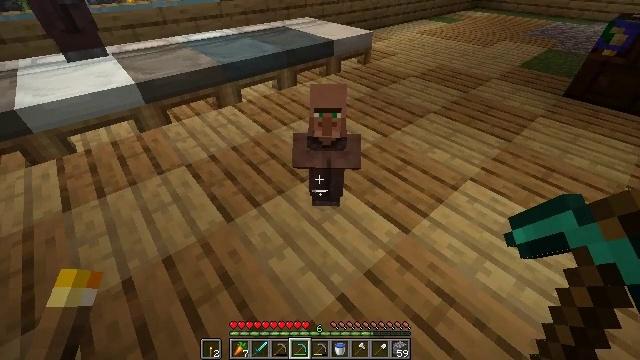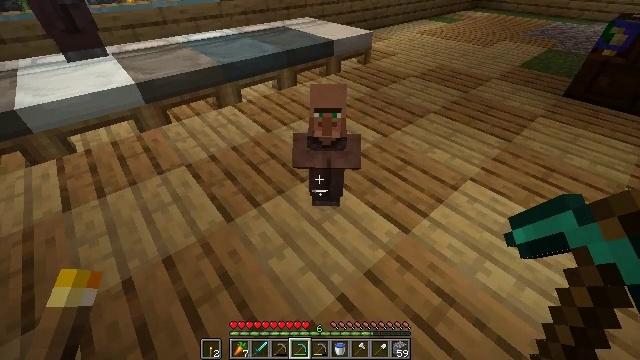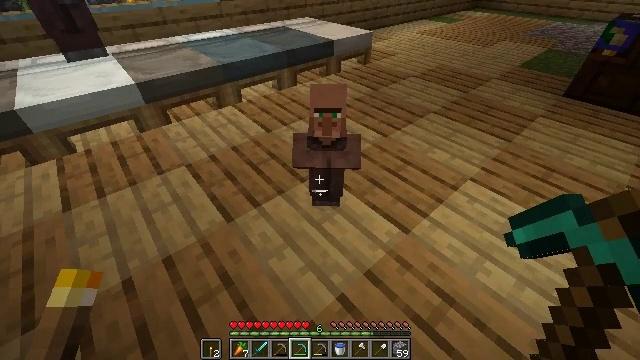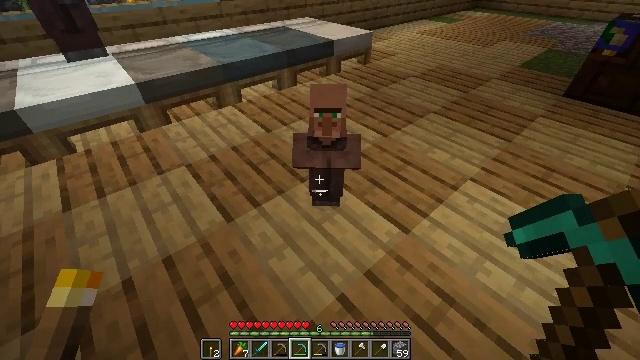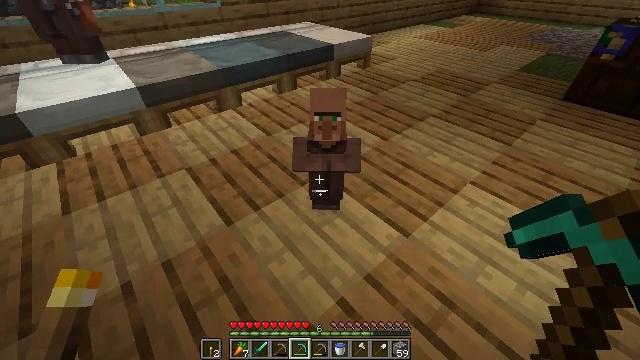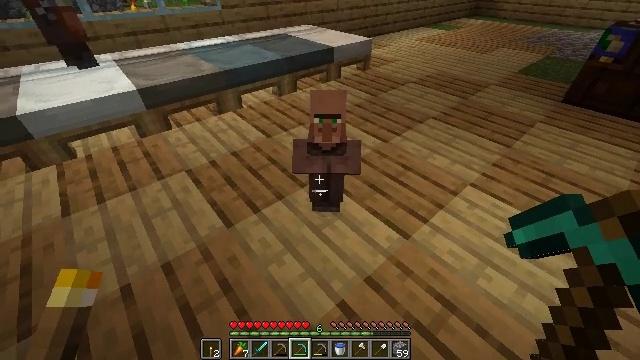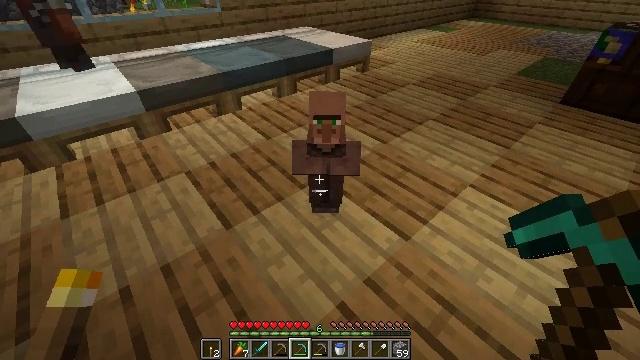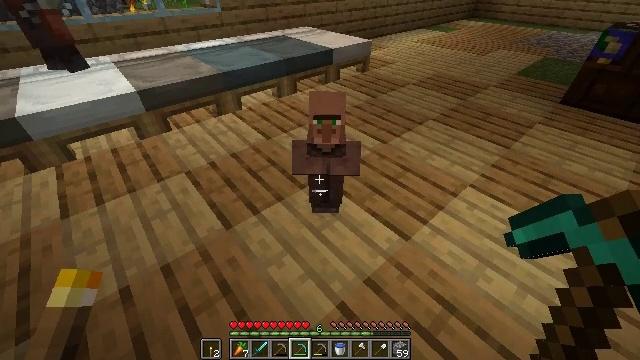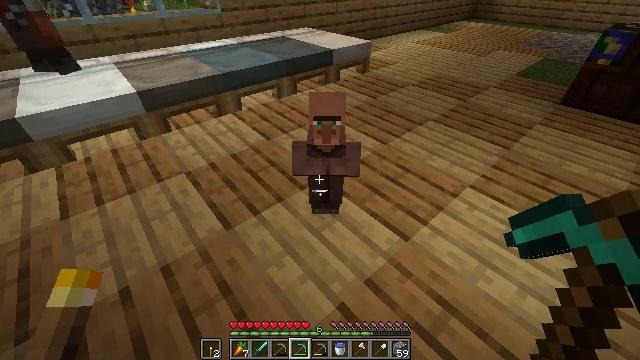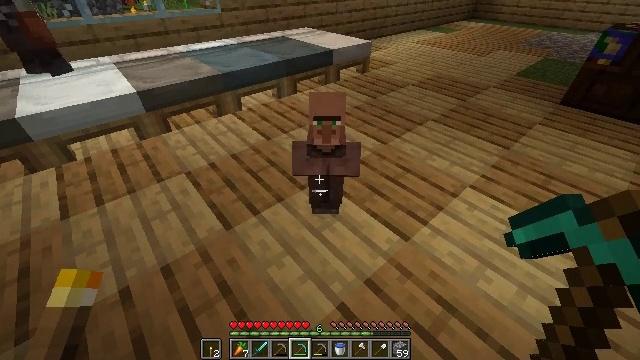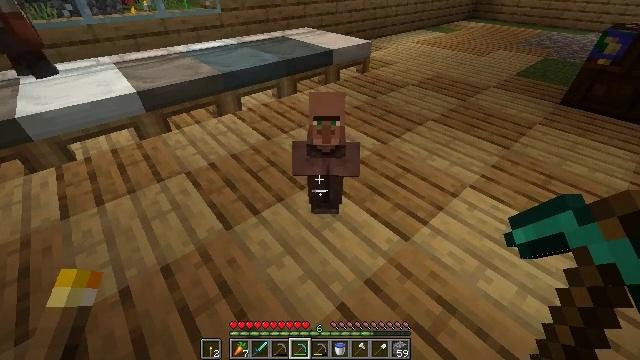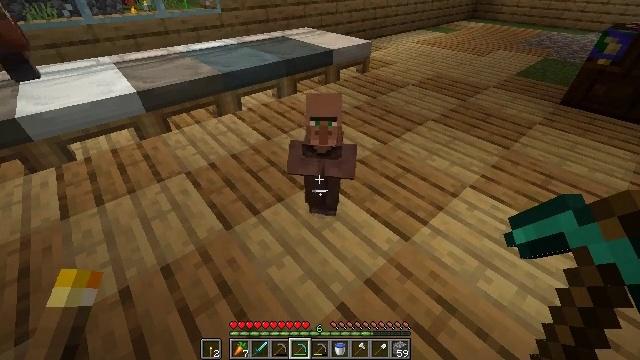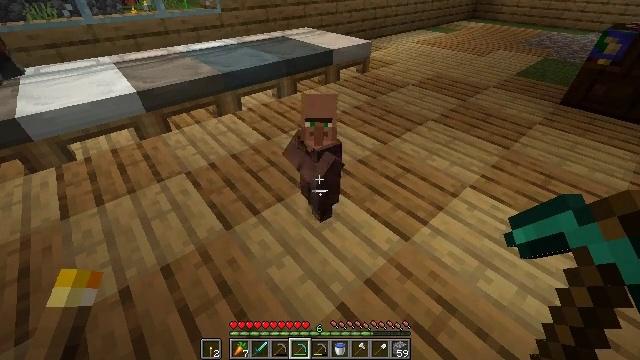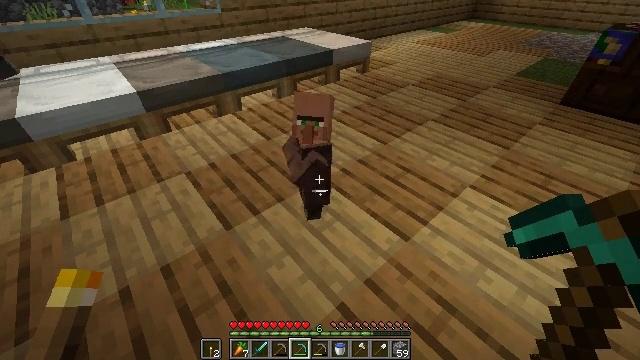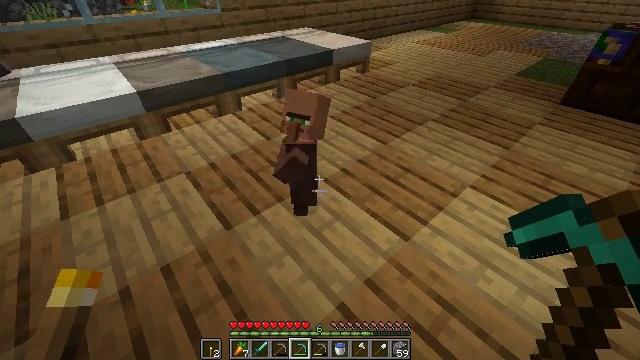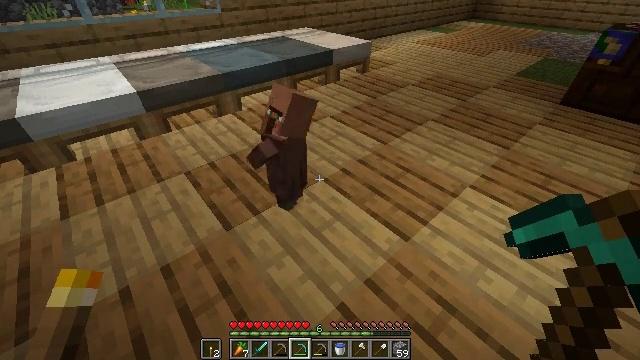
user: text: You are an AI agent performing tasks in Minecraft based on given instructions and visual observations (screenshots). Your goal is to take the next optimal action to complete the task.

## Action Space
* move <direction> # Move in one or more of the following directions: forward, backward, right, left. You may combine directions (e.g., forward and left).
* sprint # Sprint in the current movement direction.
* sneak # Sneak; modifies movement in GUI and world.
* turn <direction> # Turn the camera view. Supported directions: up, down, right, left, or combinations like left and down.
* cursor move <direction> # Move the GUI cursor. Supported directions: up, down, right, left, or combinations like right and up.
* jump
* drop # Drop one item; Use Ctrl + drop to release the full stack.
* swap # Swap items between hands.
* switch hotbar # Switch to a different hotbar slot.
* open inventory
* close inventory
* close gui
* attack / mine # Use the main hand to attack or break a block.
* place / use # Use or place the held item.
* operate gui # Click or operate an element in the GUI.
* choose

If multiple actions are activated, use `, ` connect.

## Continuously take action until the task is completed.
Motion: motion action
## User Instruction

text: Break the existing planks.
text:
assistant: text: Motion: no_op
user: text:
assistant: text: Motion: no_op
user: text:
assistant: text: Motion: no_op
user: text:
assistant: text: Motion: no_op
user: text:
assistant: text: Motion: no_op
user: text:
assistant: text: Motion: no_op
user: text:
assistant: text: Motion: no_op
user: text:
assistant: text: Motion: no_op
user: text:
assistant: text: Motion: no_op
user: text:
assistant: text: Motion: no_op
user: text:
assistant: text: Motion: no_op
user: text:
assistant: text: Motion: no_op
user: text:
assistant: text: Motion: no_op
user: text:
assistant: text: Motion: no_op
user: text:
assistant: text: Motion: no_op
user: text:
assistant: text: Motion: no_op
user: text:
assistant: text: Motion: no_op
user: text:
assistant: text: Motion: no_op
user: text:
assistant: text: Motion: no_op
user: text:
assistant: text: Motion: no_op
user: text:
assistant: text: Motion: no_op
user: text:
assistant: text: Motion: no_op
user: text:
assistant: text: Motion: no_op
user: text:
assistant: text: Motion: no_op
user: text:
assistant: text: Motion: no_op
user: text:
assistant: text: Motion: no_op
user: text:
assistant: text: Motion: no_op
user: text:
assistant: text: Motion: no_op
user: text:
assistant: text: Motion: no_op
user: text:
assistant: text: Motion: no_op